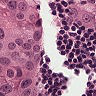
Metastatic tissue present: yes